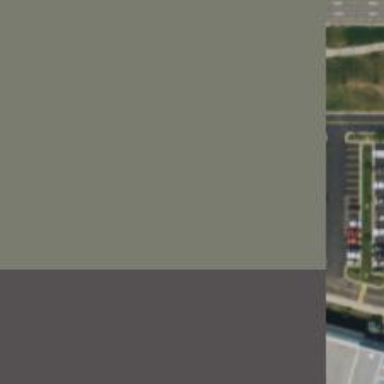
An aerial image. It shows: Parking space is available.